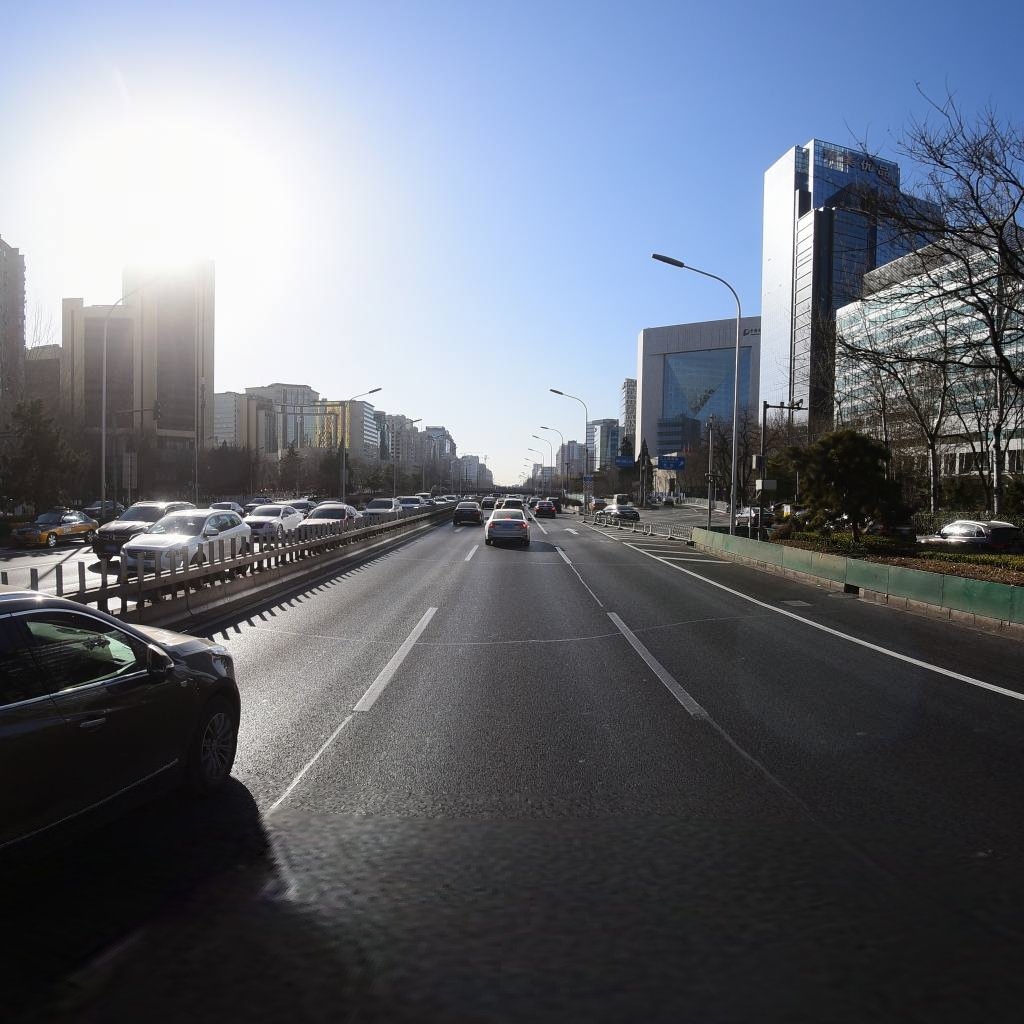
Region: Dongcheng
Road damage annotations: transverse patch, longitudinal patch, longitudinal patch, transverse patch, longitudinal patch, manhole cover